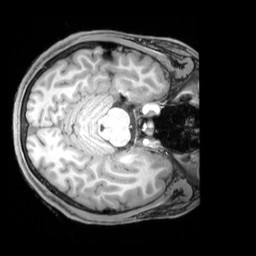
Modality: T1w
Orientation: axial
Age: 24
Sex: male
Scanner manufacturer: siemens
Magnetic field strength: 3 T
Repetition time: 1.97 s
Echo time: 0.00206 s